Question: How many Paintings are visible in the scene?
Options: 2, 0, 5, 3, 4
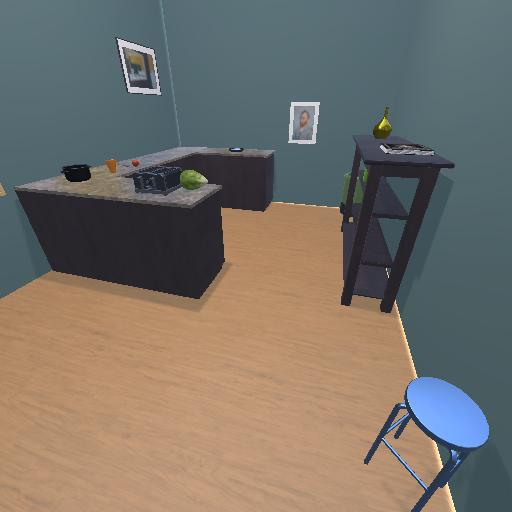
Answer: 2